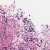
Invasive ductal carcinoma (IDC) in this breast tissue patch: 1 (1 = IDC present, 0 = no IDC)